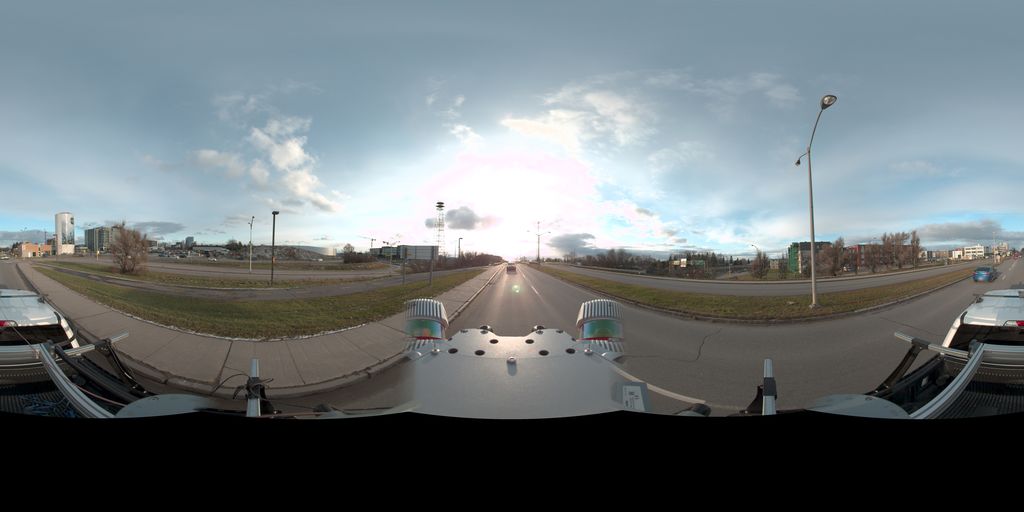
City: quebec_city